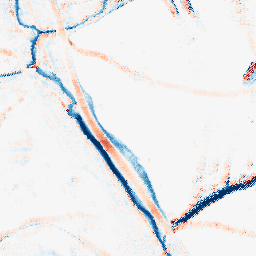
Category: morphological
Decomposition family: morphological_rect
Decomposition parameters: operation: average
width: 10
height: 10
Upsampling method: regularized
Upsampling parameters: scale: 4
lambda_reg: 0.1
Upsampling scale: 4